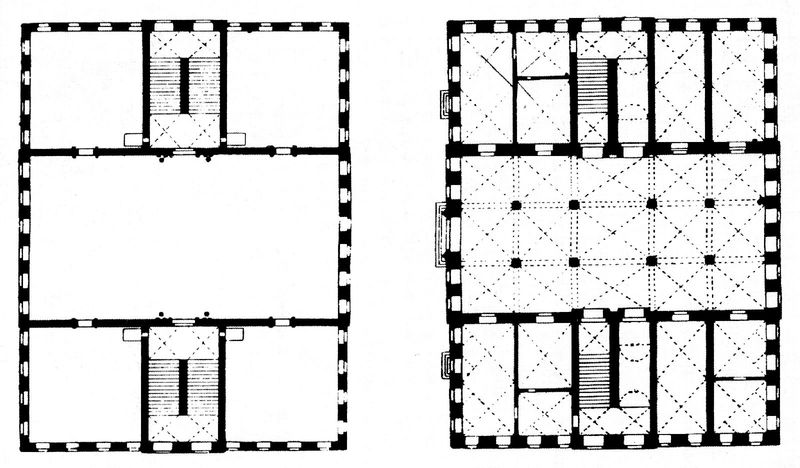
Titel: Rathaus in Augsburg
Künstler: Elias Holl
Standort: Augsburg, Maximilianstraße (EU - D - B)
Schlagwörter: weiß, fenster, raum, schwarz, skizze, säule, säulen, tür, zeichnung, zimmer, gebäude, haus, wand, architektur, kirche, decke, schiff, papier, türen, mauer, linien, pilaster, treppe, treppen, wohnung, stufen, striche, halle, punkte, wände, eingang, tusche, gewölbe, rechteck, palast, rippen, schwarzweiß, räume, entwurf, portal, karte, seitenschiff, portikus, profan, treppenhaus, rechteckig, diagonalen, etagen, plan, tempel, joch, römisch, basilika, grundriss, bauwerk, öffnungen, aufriss, bauplan, grundiss, zweistöckig, vierung, querschiff, beuzeichnung, zweitöcig, bauwerkarchitektur